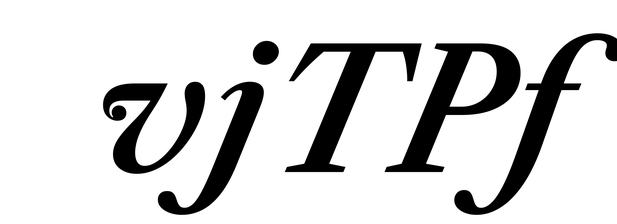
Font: LibreCaslonText-Italic_SemiBold_Italic